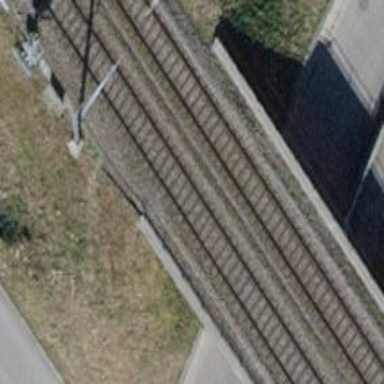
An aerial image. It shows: Railway bridge with electrified contact lines.